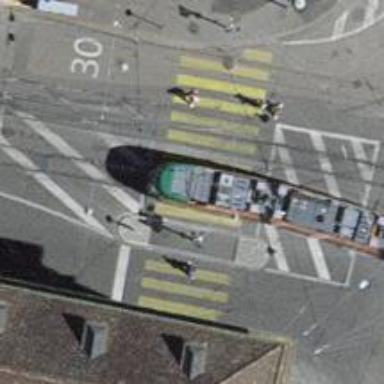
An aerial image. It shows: Uncontrolled zebra crossing with lights at railway crossing.